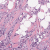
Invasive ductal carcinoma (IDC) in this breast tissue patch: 1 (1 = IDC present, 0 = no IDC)